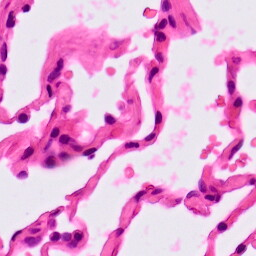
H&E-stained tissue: Lung